Aerial crown-view tile of a tropical tree (Barro Colorado Island, Panama), acquired 20240813:
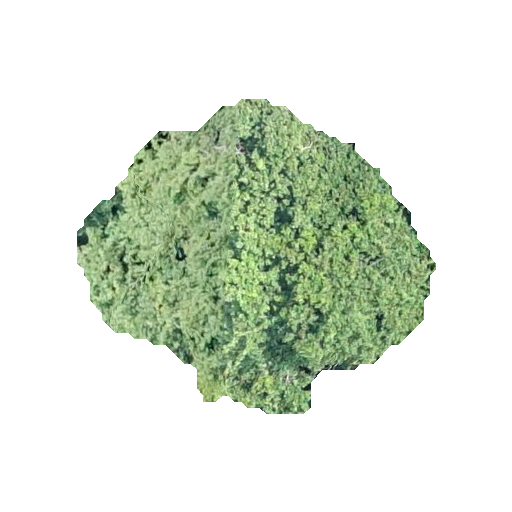
Species: Prioria copaifera
GBIF accepted scientific name: Prioria copaifera
Crown area: 112.264 m²